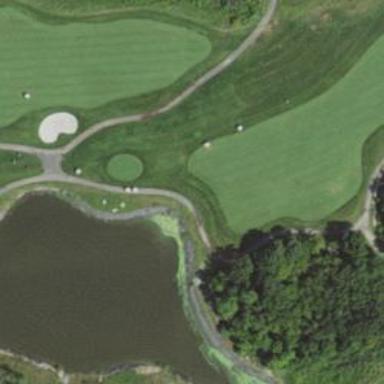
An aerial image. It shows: Path for golf carts.